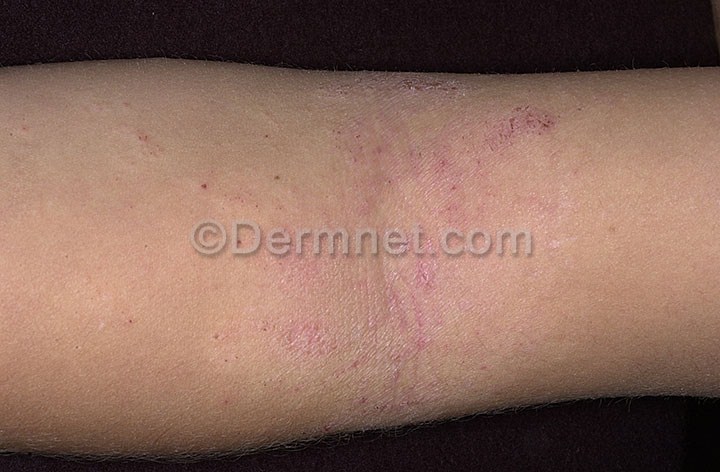
Disease: Atopic Dermatitis Photos